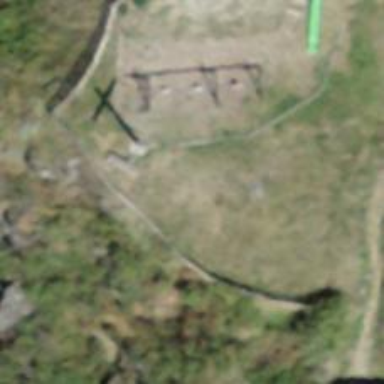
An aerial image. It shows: Historic wayside cross.